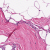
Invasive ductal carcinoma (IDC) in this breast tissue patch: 0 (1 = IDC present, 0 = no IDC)